Question: I usually work with power bi and all go well on my computer. Yesturday I downloaded it on a virtual machine itself on a Windows server 2019 machine that I connect on using "distant desktop" or whatever you call it to create a dashboard to visualize some data.
Image is in french but it is pretty usual content:

precisions:
- - -
Any idea where it can come from? Thanks for your help!
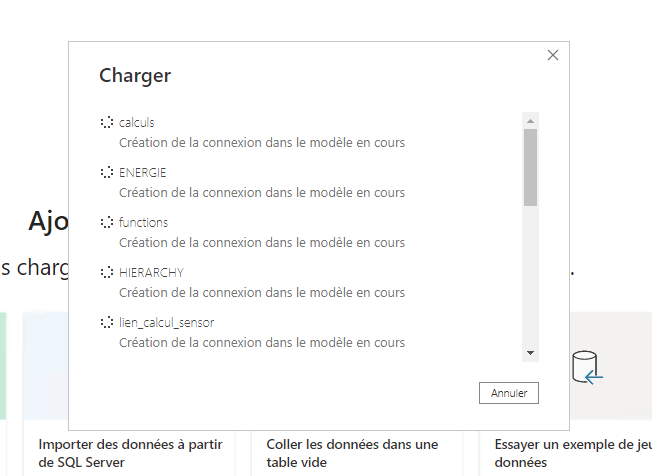
Answer: Ok, I've found my problem this morning while hanging in the options of the virtual machine.
I had only 1 virtual processor that was always used by other applications and so powerBi could not get nearly as much processing power as needed.
I just changed it and it loaded in seconds...
Conclusion: powerBi speed is based on your processing power, so when working on it, close as much windows as possible on your computer.